Field crop: tomato
Growth stage: 1
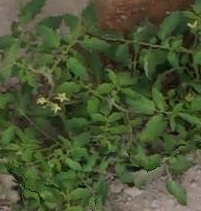
Species: tomato